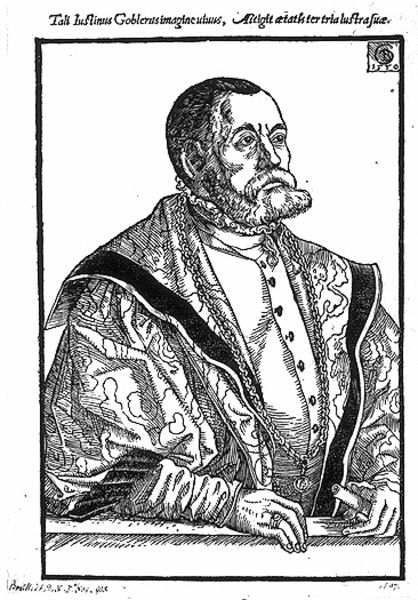
Titel: Bildnis des Justin Gobler
Künstler: Claude Bezoard
Institution: (Seriendruck)
Schlagwörter: hand, mann, schatten, umhang, weiß, finger, grau, haar, kleid, licht, mund, nase, ohr, profil, schmuck, schwarz, stirn, zeichnung, blick, muster, ornament, anzug, bart, hemd, schnurrbart, augen, gesicht, kragen, rahmen, samt, vollbart, ärmel, bildnis, herr, hände, portrait, porträt, signatur, brüstung, kirche, gewand, haare, mantel, stoff, saum, augenbrauen, borte, ohren, renaissance, holzschnitt, schrift, seitlich, wangen, papier, kette, grafik, graphik, bischof, könig, falte, ernst, streng, brauen, glanz, robe, rüschen, wange, knöpfe, knopfleiste, revers, schnauzer, ring, ringe, religion, signum, druck, schnitt, schwarz-weiß, schraffur, holzstich, radierung, stich, text, backenbart, linkshänder, krause, stirnfalte, rolle, wappen, halbprofil, wams, schriftrolle, adelig, gelehrter, kupferstich, rahemn, botschaft, latein, nasenfalte, schwazweiß, kettte, schrifrolle, fernroh, handrolle